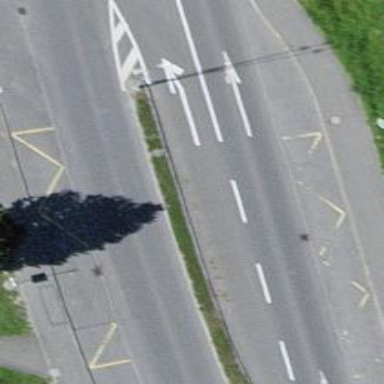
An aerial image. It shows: Asphalt road with sidewalks on both sides. The road is classified as primary highway.